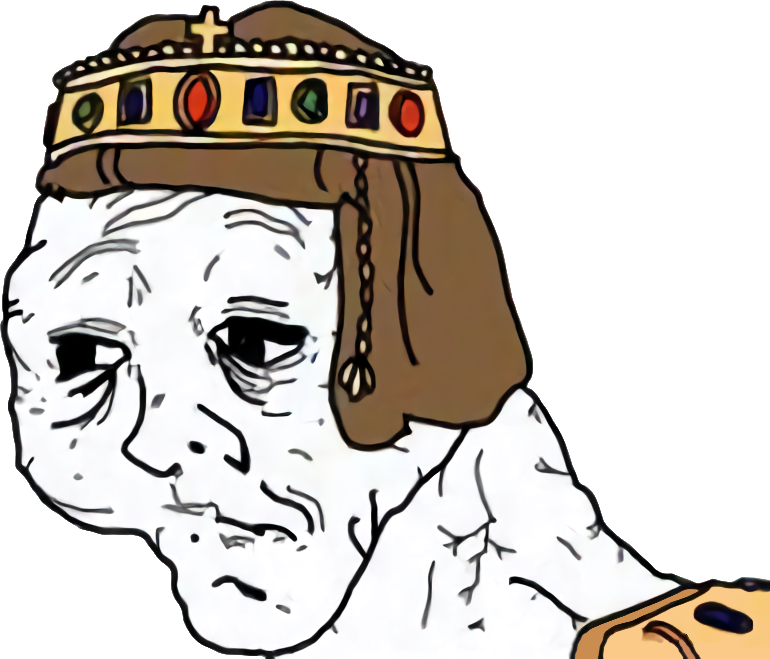
Label: 5_Yes_Honey